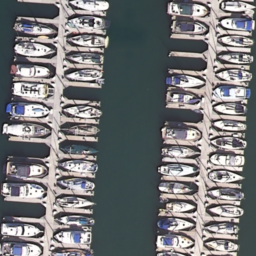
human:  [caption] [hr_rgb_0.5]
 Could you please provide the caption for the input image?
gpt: Many boats docked in lines at the harbor and the water is deep blue .

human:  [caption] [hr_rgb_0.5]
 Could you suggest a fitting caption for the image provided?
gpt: Lots of boats docked in lines at the harbor .

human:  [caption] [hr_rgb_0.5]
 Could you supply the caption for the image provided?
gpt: Lots of boats docked at the harbor and the water is deep blue .

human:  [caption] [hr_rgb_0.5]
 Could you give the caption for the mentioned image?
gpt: Many boats docked in lines at the harbor and some positions are free .

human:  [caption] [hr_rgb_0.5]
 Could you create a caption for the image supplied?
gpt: Lots of boats docked neatly at the harbor and the boats are closed to each other .